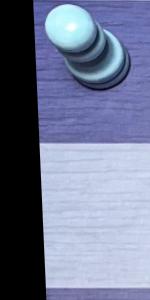
Label: Empty